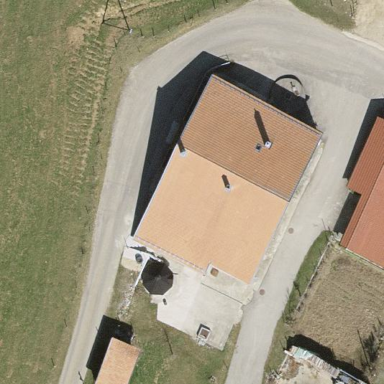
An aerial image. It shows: Bed and breakfast guest house building.